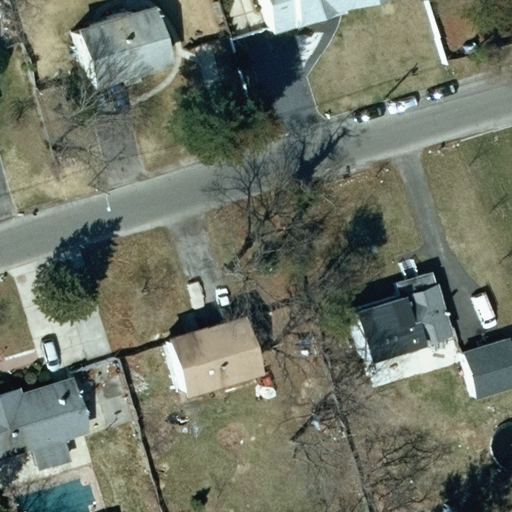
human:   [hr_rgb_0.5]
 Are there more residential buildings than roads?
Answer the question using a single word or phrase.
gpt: yes

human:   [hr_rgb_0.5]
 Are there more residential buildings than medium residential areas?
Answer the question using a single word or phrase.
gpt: yes

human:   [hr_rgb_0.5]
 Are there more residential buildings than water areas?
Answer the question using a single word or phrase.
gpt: yes

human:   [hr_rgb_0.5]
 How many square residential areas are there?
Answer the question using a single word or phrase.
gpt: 0

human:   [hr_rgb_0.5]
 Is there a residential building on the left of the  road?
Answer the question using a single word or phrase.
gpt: yes

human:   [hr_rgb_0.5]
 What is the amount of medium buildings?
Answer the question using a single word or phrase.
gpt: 5

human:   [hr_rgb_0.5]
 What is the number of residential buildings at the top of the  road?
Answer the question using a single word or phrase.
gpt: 2

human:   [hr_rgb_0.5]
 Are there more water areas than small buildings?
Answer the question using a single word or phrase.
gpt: no

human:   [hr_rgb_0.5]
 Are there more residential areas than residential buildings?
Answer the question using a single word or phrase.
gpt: no

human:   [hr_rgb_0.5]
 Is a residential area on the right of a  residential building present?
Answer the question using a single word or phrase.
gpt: no

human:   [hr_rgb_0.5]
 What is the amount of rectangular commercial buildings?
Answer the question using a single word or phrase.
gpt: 0

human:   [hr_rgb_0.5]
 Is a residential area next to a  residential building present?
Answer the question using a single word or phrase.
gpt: yes

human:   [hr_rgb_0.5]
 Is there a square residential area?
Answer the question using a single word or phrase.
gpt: no

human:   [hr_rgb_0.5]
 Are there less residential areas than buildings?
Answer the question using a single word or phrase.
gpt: yes

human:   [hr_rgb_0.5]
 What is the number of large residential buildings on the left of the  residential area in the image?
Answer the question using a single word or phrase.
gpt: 0

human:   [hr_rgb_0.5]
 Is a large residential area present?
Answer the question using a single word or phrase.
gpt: yes

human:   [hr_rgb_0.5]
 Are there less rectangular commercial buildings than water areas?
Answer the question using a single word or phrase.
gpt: no

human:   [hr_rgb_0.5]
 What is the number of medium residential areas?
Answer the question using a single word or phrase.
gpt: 0

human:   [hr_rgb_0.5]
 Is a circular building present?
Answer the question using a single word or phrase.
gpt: no

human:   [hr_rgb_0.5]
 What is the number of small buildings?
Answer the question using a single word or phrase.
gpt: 0

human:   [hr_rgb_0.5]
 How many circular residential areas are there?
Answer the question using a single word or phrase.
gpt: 0

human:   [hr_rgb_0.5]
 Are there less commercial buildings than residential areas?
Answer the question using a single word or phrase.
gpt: yes

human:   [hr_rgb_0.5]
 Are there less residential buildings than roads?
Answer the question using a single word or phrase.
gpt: no

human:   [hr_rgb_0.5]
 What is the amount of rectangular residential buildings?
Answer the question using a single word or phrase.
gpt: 3

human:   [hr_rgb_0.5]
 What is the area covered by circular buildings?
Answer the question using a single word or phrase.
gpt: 0m2

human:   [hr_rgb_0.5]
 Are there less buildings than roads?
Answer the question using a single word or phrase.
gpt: no

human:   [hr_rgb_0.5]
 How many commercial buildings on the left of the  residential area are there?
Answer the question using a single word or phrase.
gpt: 0

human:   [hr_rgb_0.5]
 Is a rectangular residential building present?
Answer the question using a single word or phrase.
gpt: yes

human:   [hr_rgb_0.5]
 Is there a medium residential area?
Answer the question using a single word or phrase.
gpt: no

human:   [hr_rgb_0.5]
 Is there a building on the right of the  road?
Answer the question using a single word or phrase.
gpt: yes

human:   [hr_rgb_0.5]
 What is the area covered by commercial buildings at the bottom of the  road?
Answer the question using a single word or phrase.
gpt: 0m2

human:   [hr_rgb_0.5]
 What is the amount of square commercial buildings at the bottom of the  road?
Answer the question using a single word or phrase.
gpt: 0

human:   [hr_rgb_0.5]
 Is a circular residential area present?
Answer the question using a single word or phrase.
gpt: no

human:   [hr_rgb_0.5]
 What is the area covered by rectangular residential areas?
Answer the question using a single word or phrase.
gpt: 10619m2

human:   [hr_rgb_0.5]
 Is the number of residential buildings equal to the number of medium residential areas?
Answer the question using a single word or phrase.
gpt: no

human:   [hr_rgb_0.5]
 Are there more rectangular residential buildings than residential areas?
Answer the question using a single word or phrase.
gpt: yes